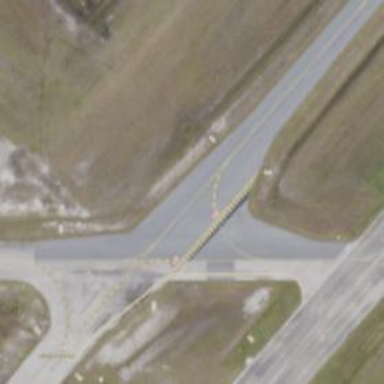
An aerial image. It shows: View of taxiway at the airport.